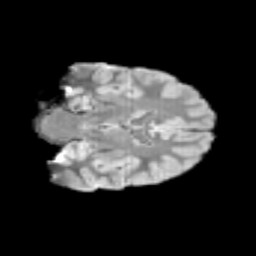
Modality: T2w
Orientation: coronal
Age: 10
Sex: male
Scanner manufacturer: siemens
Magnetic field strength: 3 T
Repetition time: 3.8 s
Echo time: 0.07 s